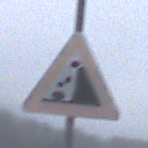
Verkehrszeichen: SteinschlagRechts
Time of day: MorningAfternoon
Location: Outdoor (Suburban)
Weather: Overcast
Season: NotSpecified
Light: Natural